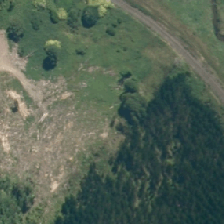
Land cover: harvested_forest